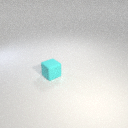
small cyan rubber cube